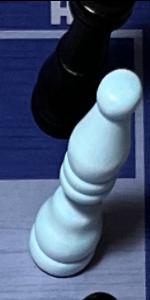
Label: Bishop_White